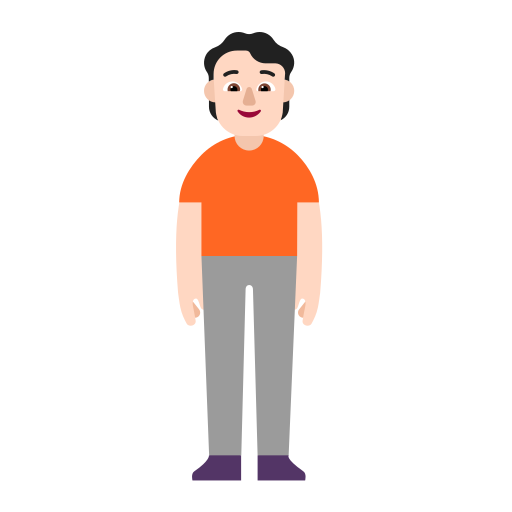
person standing flat light